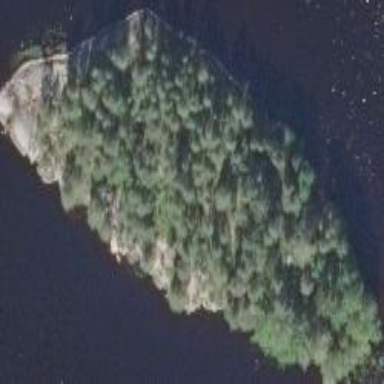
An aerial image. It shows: Islet.